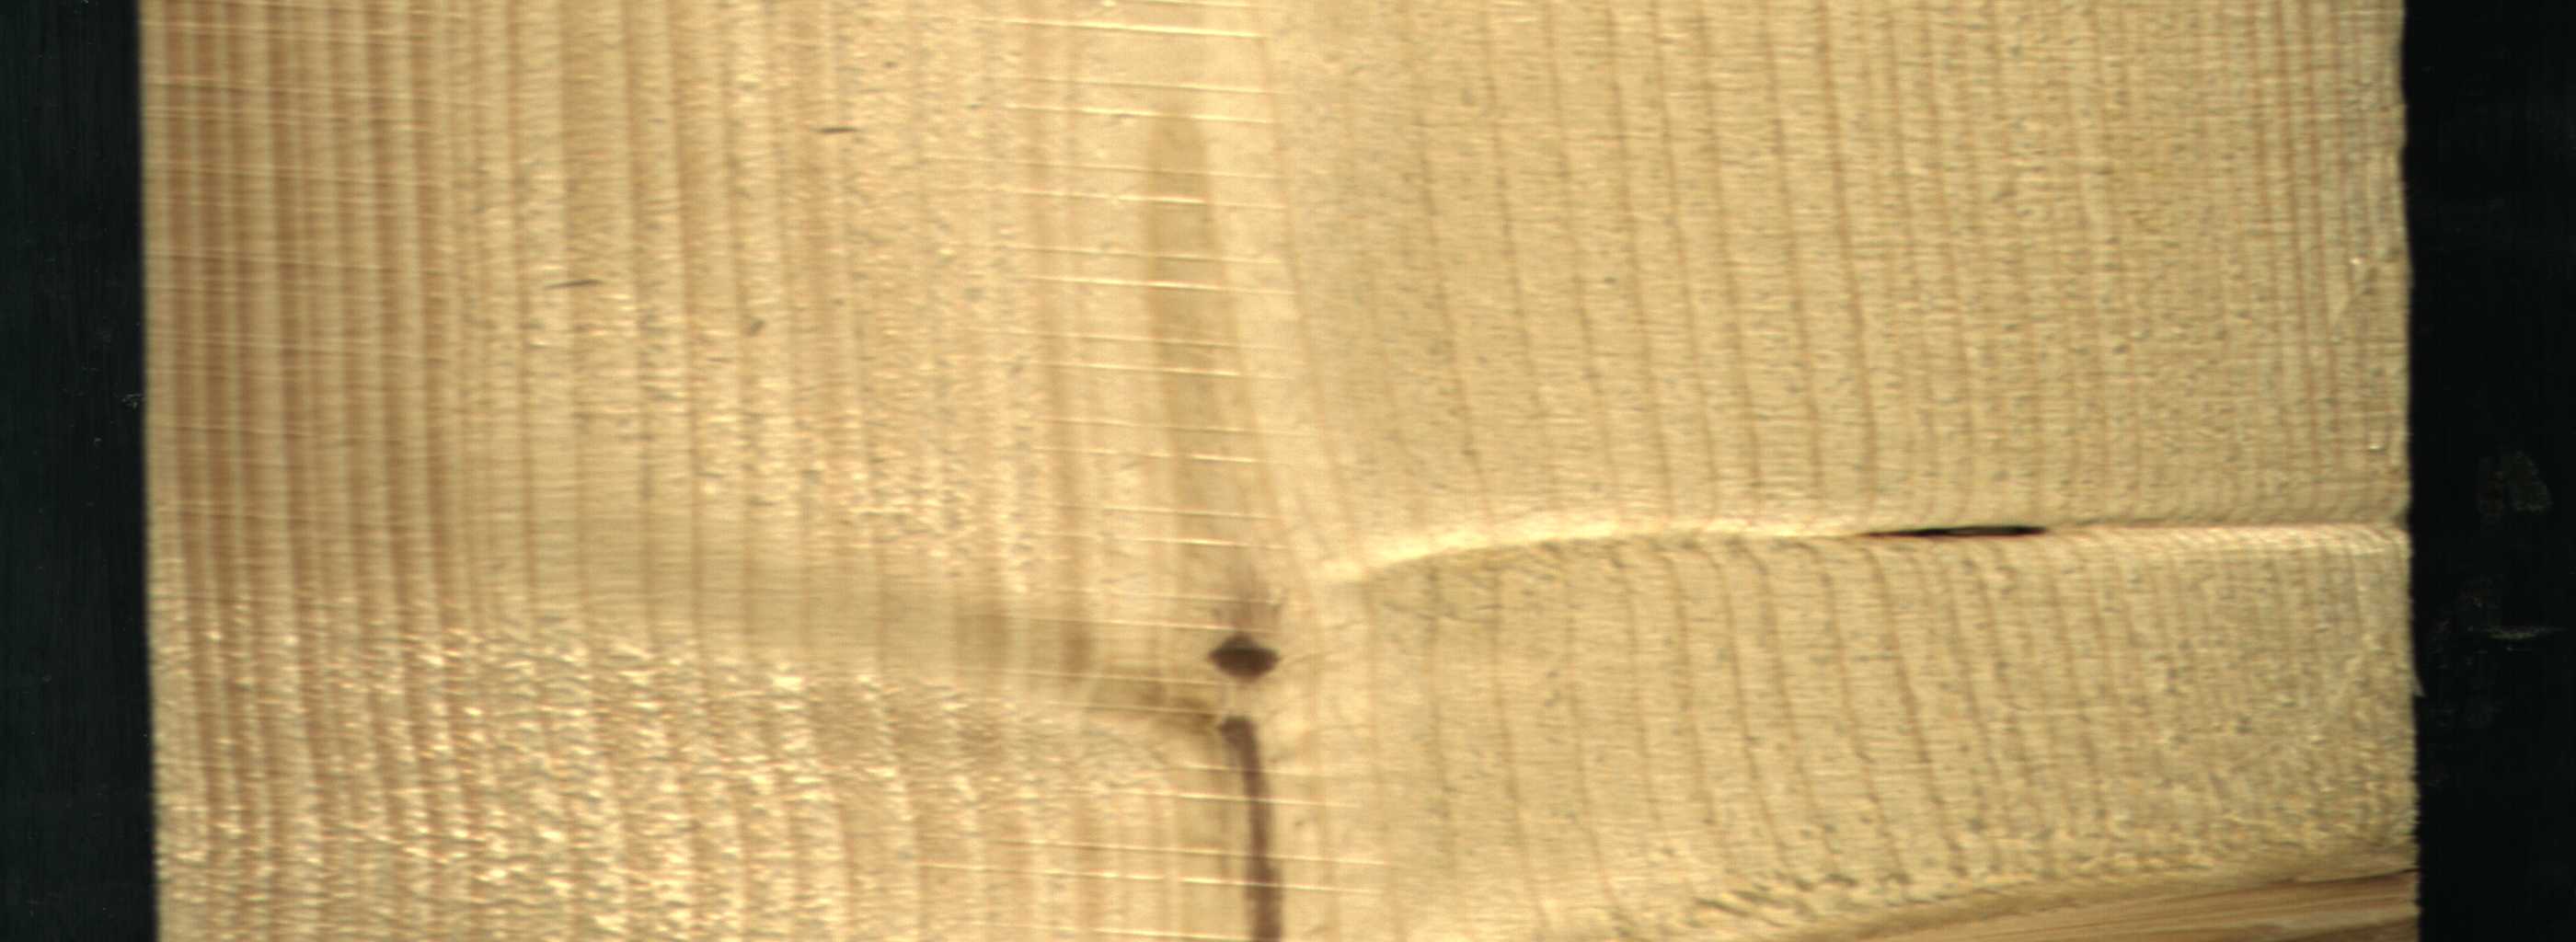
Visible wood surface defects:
Marrow
Marrow
Dead_Knot
Live_Knot